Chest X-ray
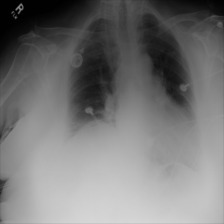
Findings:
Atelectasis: negative
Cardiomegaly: negative
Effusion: negative
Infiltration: negative
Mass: negative
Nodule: negative
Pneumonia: negative
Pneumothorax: negative
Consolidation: negative
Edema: negative
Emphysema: negative
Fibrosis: negative
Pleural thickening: negative
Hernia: negative